Interaction volume radius: 10 \u00c5
Interaction volume height: 25 \u00c5
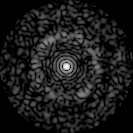
Disorder parameter: 0.836